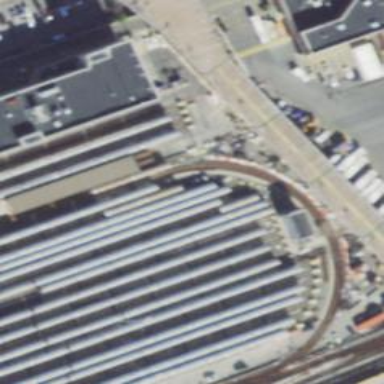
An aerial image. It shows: Electrified rail passing through service yard.